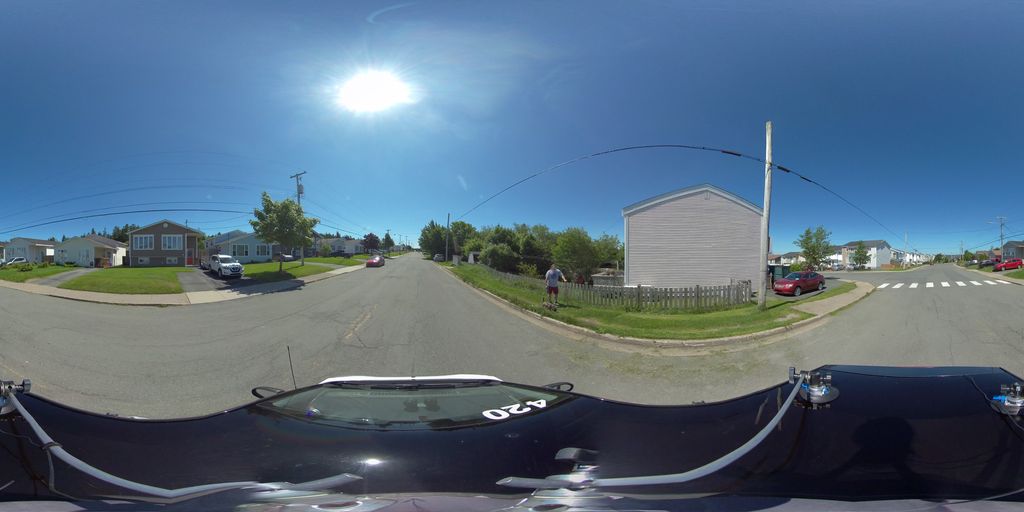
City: st_johns